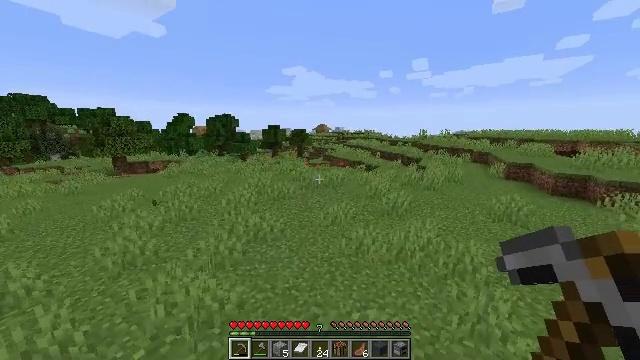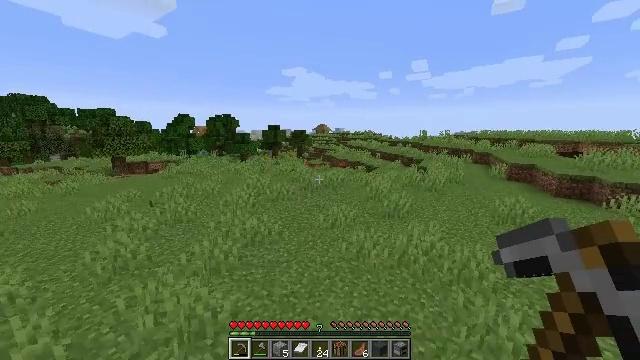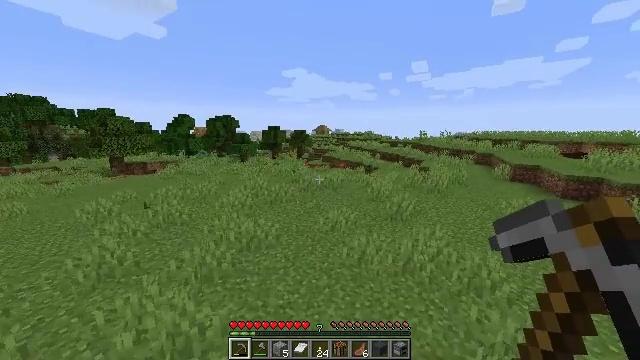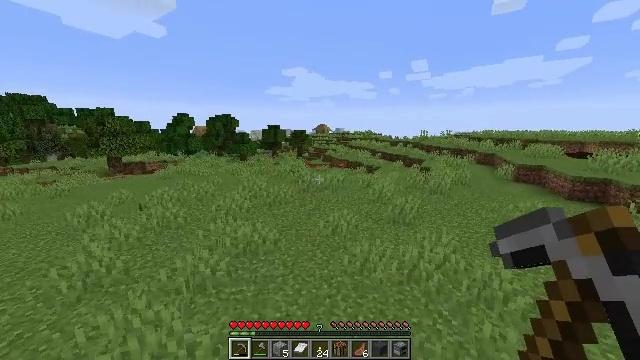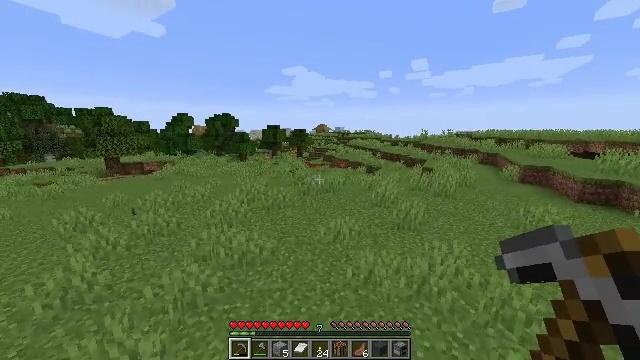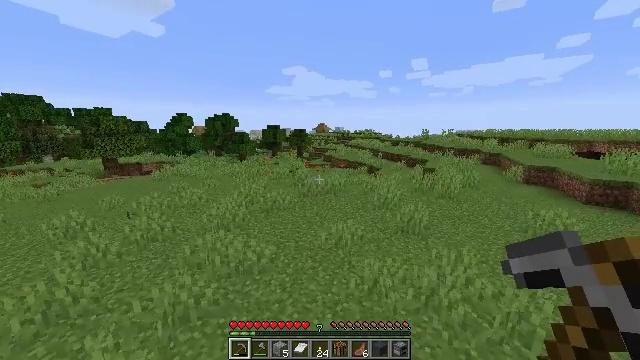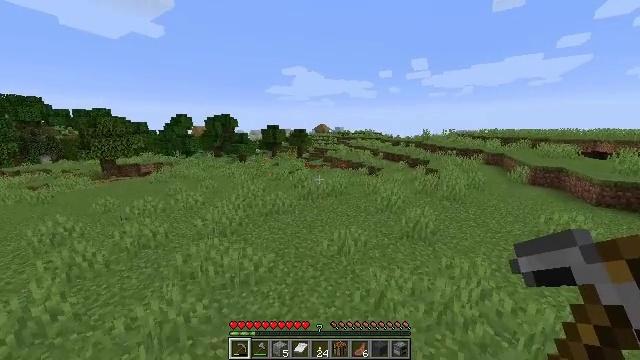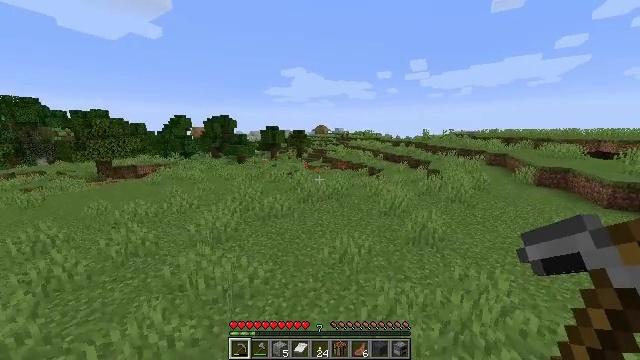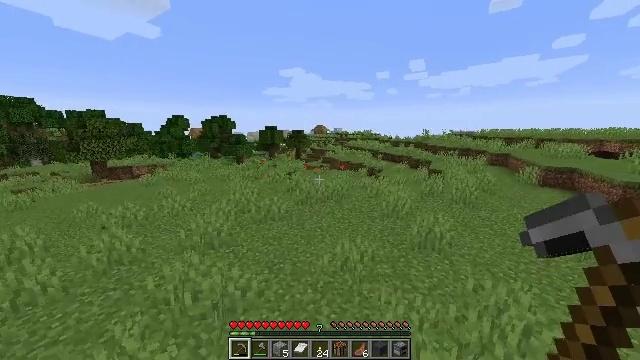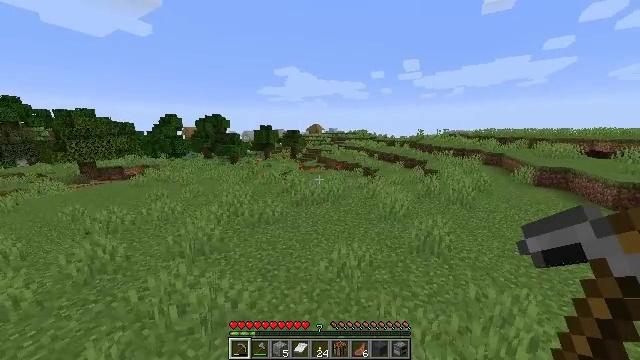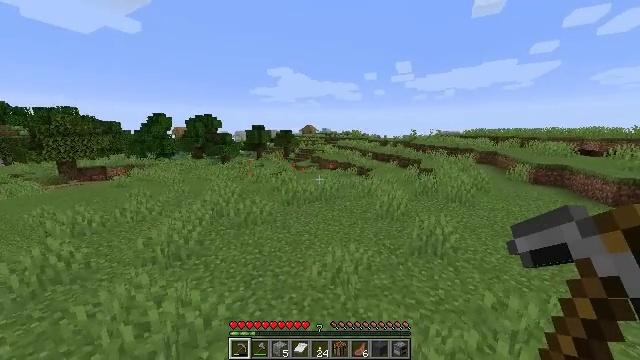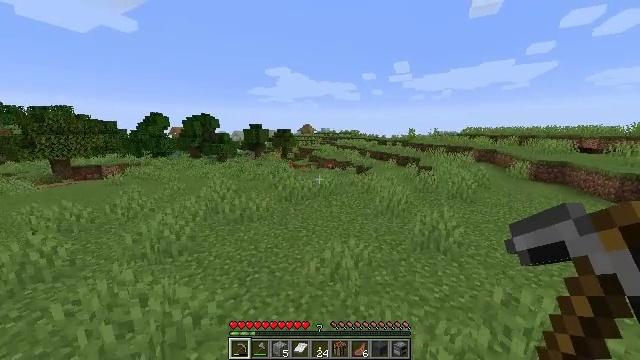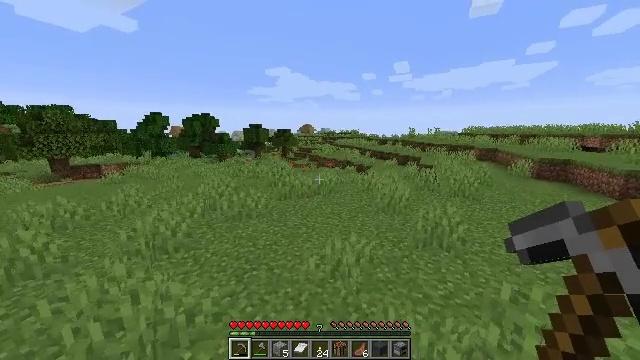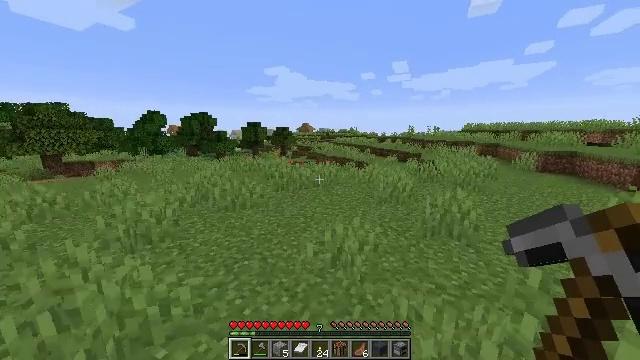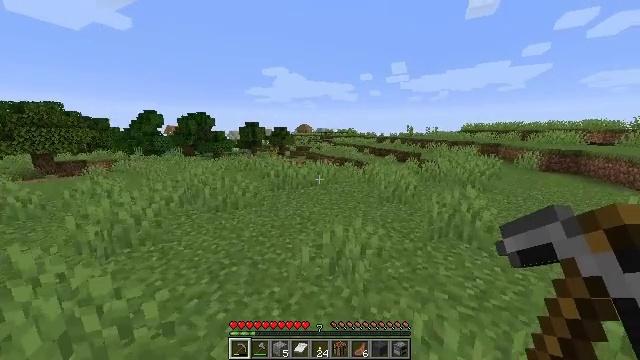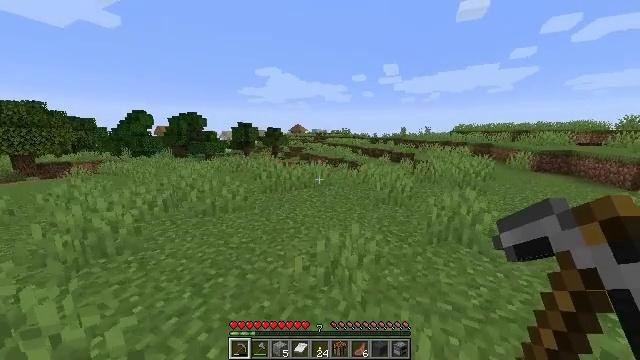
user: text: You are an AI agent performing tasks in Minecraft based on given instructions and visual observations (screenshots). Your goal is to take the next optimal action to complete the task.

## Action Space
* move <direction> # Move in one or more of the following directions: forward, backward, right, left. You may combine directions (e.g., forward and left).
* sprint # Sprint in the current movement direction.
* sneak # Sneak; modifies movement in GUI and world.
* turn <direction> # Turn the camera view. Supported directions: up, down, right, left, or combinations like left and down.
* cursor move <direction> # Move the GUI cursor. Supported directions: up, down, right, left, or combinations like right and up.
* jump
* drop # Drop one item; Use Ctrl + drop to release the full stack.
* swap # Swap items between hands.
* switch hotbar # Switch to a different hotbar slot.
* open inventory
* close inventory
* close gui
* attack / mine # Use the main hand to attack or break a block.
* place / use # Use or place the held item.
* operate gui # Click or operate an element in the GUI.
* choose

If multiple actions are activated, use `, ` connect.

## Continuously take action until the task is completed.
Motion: motion action
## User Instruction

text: Mine the pumpkin from the ground.
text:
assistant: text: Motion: move forward, sprint
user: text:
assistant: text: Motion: move forward, sprint
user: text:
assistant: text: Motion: move forward, sprint
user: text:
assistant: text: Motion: move forward, sprint
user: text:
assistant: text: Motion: move forward, sprint
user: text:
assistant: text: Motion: move forward, sprint
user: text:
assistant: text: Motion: move forward, sprint
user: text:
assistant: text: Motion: move forward, sprint
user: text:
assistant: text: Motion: move forward, sprint, turn right
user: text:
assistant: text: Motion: move forward, sprint, turn right
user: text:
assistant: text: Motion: move forward, sprint
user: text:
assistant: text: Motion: move forward, sprint
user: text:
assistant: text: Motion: move forward, sprint
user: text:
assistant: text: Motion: move forward, sprint
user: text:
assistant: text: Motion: move forward, sprint, turn right
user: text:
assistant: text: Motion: move forward, sprint, turn right
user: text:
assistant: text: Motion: move forward, sprint
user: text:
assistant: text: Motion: move forward, sprint, turn right
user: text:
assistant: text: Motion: move forward, sprint, turn right
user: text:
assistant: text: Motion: move forward, sprint, turn up
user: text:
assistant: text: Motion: move forward, sprint, turn right and up
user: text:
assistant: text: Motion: move forward, sprint
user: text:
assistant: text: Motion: move forward, sprint
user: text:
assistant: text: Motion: move forward, sprint
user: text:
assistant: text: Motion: move forward, sprint
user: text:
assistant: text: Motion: move forward, sprint
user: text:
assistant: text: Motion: move forward, sprint
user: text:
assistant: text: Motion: move forward, sprint
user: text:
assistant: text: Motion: move forward, sprint, turn down
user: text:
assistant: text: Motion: move forward, sprint